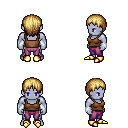
a pixel art fantasy rpg character, male body template, dark elf, purple skin, brown pirate shirt, magenta pants, blonde plain hairstyle, white cloth bracers, gold boots, four views (front, back, left, right), 2x2 character sprite sheet, small pixel art, hard edges, no anti-aliasing